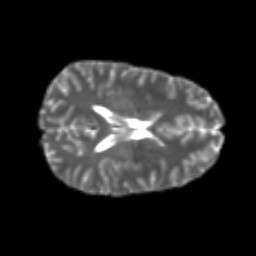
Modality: T2w
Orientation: axial
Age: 22
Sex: female
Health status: healthy
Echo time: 0.074 s